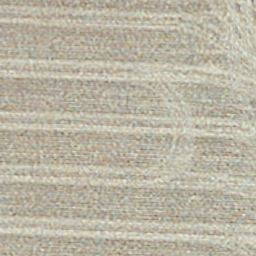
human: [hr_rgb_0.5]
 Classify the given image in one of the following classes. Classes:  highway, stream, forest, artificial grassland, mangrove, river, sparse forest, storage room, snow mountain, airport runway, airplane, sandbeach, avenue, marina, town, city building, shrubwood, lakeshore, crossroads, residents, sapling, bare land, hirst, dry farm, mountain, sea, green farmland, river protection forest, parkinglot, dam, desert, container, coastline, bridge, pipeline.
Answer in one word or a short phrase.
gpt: dry farm